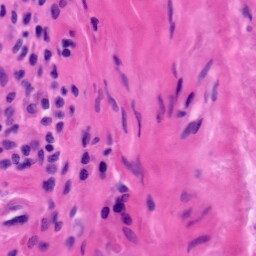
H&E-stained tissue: Tonsil